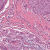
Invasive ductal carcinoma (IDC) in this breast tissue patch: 1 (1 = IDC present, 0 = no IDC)